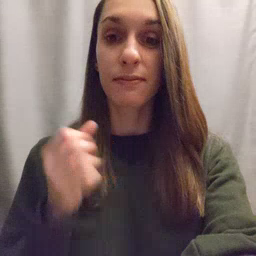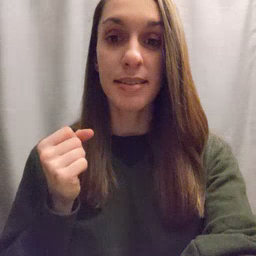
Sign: fast